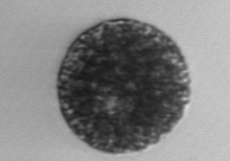
Label: Vicicitus_globosus